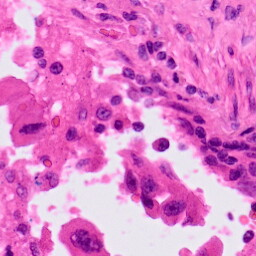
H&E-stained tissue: Lung